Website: home-depot
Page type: receipt
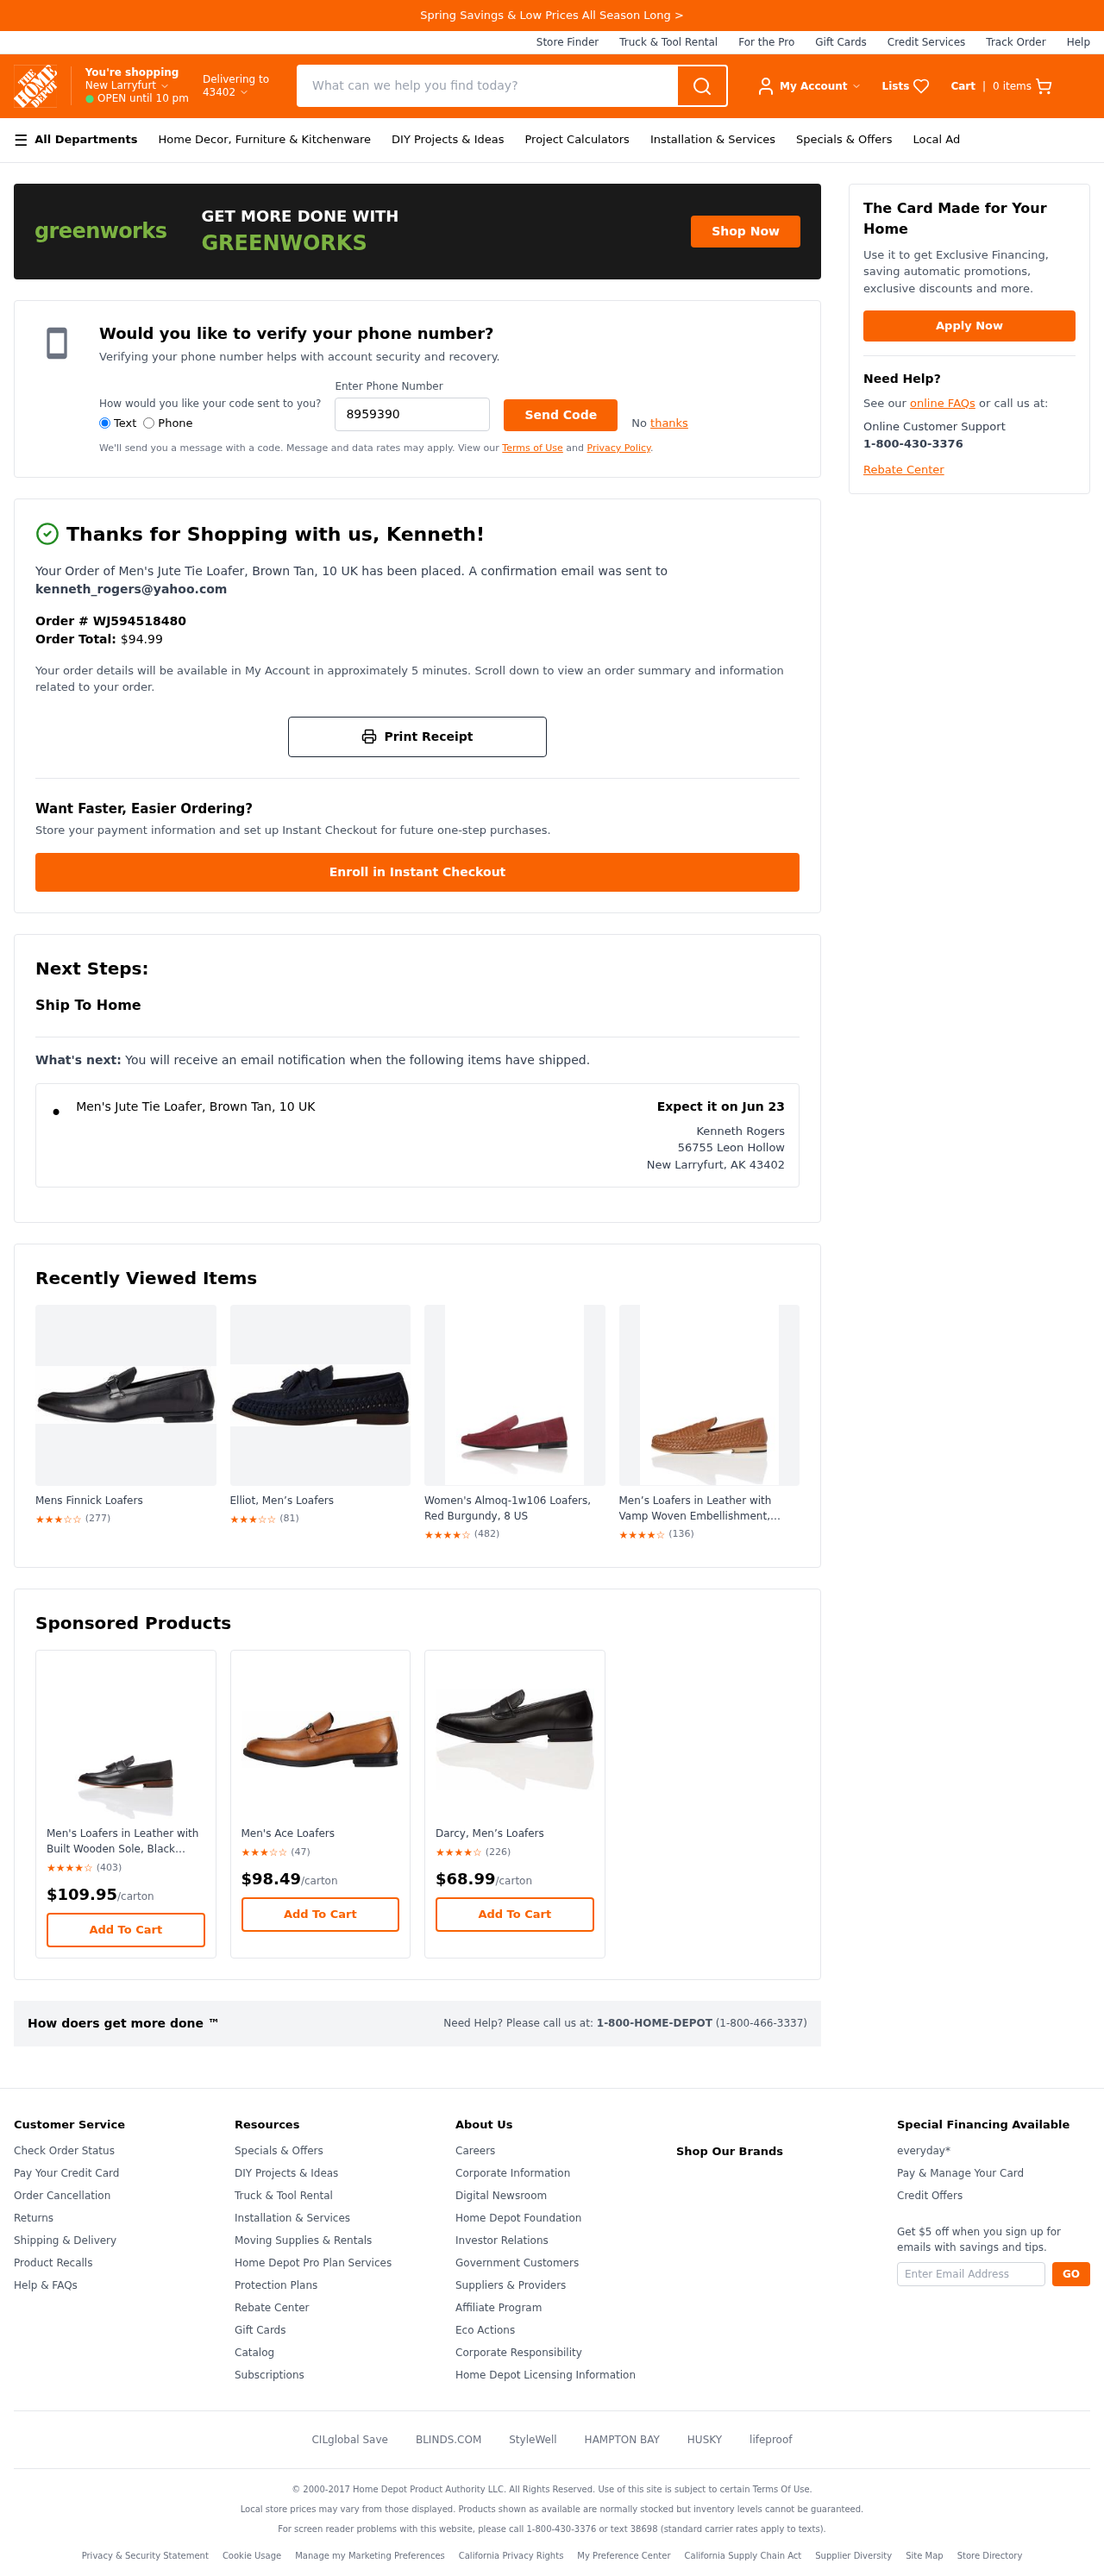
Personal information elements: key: PII_CITY
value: New Larryfurt
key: PII_CITY_STATE_ZIP
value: New Larryfurt, AK 43402
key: PII_EMAIL
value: kenneth_rogers@yahoo.com
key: PII_FIRSTNAME
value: Kenneth
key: PII_FULLNAME
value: Kenneth Rogers
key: PII_PHONE
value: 8959390084
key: PII_POSTCODE
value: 43402
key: PII_STREET
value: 56755 Leon Hollow
Product elements: key: PRODUCT1_NAME
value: Men's Jute Tie Loafer, Brown Tan, 10 UK
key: PRODUCT2_NAME
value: Mens Finnick Loafers
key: PRODUCT2_RATING
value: ★★★☆☆
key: PRODUCT2_NUM_RATINGS
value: (277)
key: PRODUCT3_NAME
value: Elliot, Men’s Loafers
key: PRODUCT3_RATING
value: ★★★☆☆
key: PRODUCT3_NUM_RATINGS
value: (81)
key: PRODUCT4_NAME
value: Women's Almoq-1w106 Loafers, Red Burgundy, 8 US
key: PRODUCT4_RATING
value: ★★★★☆
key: PRODUCT4_NUM_RATINGS
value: (482)
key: PRODUCT5_NAME
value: Men’s Loafers in Leather with Vamp Woven Embellishment, Brown (Tan), 7 UK
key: PRODUCT5_RATING
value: ★★★★☆
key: PRODUCT5_NUM_RATINGS
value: (136)
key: PRODUCT6_NAME
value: Men's Loafers in Leather with Built Wooden Sole, Black (Black), 10.5 UK
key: PRODUCT6_RATING
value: ★★★★☆
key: PRODUCT6_NUM_RATINGS
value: (403)
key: PRODUCT6_PRICE
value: $109.95
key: PRODUCT7_NAME
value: Men's Ace Loafers
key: PRODUCT7_RATING
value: ★★★☆☆
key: PRODUCT7_NUM_RATINGS
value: (47)
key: PRODUCT7_PRICE
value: $98.49
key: PRODUCT8_NAME
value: Darcy, Men’s Loafers
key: PRODUCT8_RATING
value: ★★★★☆
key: PRODUCT8_NUM_RATINGS
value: (226)
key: PRODUCT8_PRICE
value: $68.99
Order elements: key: ORDER_NUM_ITEMS
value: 0
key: ORDER_ID
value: WJ594518480
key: ORDER_TOTAL
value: $94.99
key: ORDER_DELIVERY_DATE
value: Expect it on Jun 23